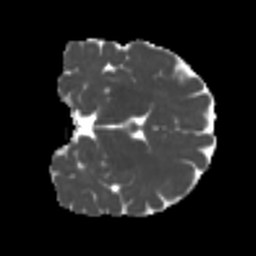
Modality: MD
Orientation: coronal
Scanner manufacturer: siemens
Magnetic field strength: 3 T
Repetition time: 4 s
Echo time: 0.0594 s